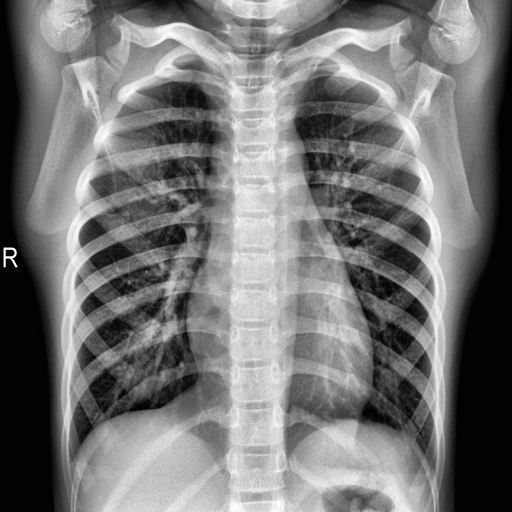
Finding: NORMAL